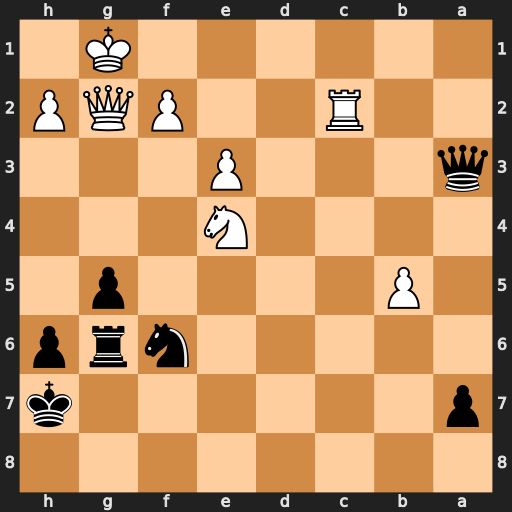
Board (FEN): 8/p6k/5nrp/1P4p1/4N3/q3P3/2R2PQP/6K1
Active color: b
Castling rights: -
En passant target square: -
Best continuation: Qa1+ Qf1 Qxf1+ Kxf1 Nxe4